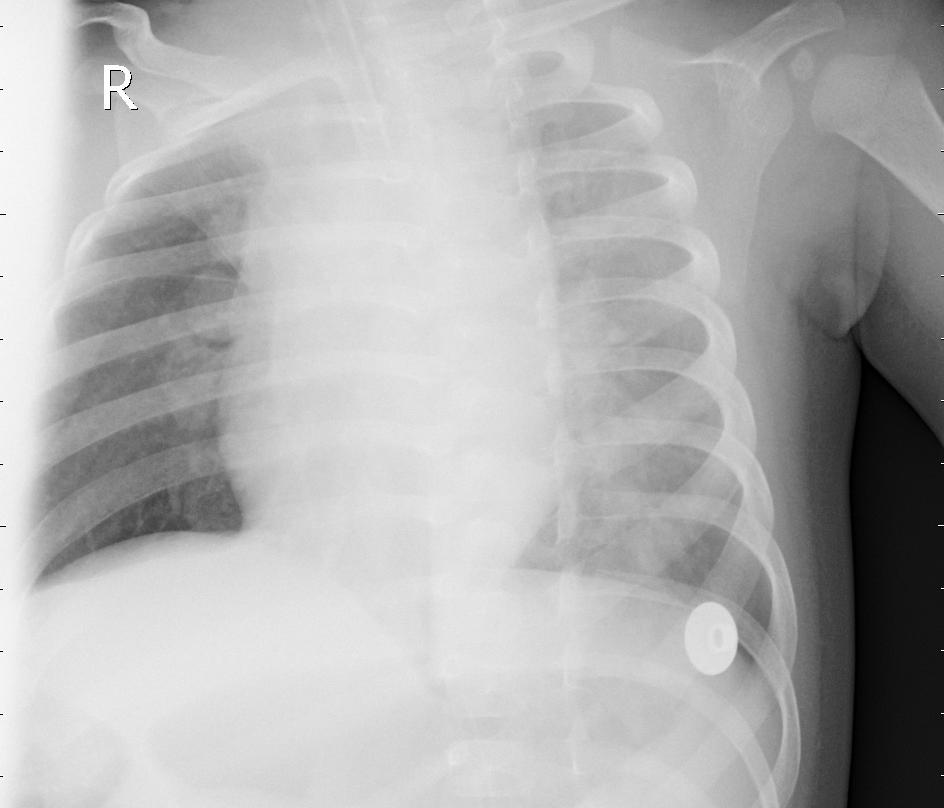
Diagnosis: PNEUMONIA